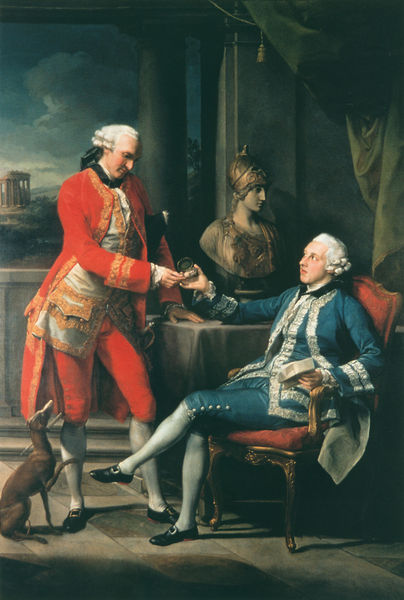
Titel: Sir Sampson Gideon, plus tard Lord Eardley (1745-1824) présentant un boite à portrait à un gentilhomme non identifié/ Sir Sampson Gideon präsentiert einem jungen Mann eine Dose mit Portrait
Künstler: Pompeo Batoni
Institution: Melbourne, National Gallery of Victoria
Schlagwörter: blau, gemälde, himmel, grün, landschaft, sitzen, fenster, frankreich, holz, marmor, männer, schwarz, stuhl, säule, tisch, zimmer, ausblick, hund, rot, malerei, rock, stehen, portrait, porträt, vorhang, boden, sessel, sitzend, stehend, adel, klassizismus, rokkoko, puder, rokoko, perücke, sitz, unterhaltung, zwei, schuhe, historienbild, painting, büste, quaste, knöpfe, strümpfe, ruine, antike, buch, dose, fliesen, uniform, helm, geschenk, göttin, vertrag, tressen, empfang, audienz, feldherr, adlige, kniebundhose, tempel, windspiel, begrüßung, schnallenschuhe, polsterstuhl, perücken, dog, athene, minerva, revolution, perrücke, tabak, rome, art, tempelruine, knickerbocker, land, schnupftabak, landshaft, europe, präsent, 1800, declaration, statthalter, schnupftabaksdose, agreement, 1700s, ancient rome, share, independenc